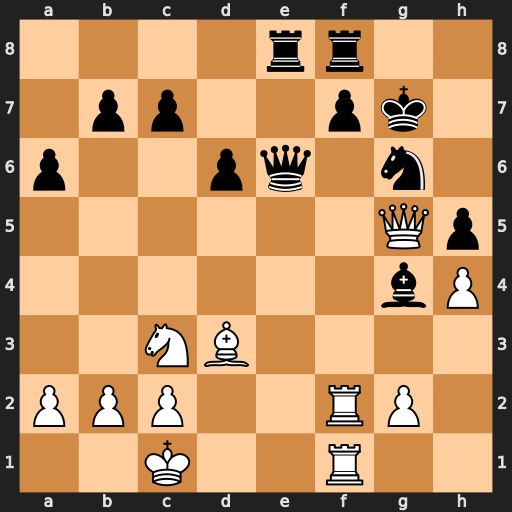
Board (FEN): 4rr2/1pp2pk1/p2pq1n1/6Qp/6bP/2NB4/PPP2RP1/2K2R2
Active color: w
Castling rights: -
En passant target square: -
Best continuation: Rf6 Qe3+ Qxe3 Rxe3 Bxg6